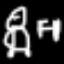
Label: frog